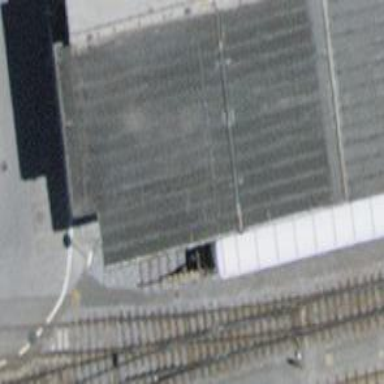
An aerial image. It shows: Railway buffer stop.